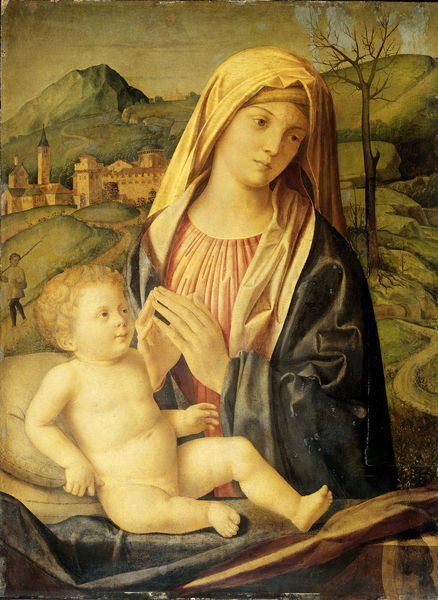
Titel: Maria met kind
Künstler: Nicolò Rondinello
Standort: Amsterdam
Institution: Rijksmuseum
Schlagwörter: baum, berg, blau, gemälde, himmel, nackt, grün, landschaft, stadt, frau, rot, weg, turm, gebirge, baby, burg, jesus, heilige, maria, madonna, hirte, jesuskind, mari